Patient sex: F
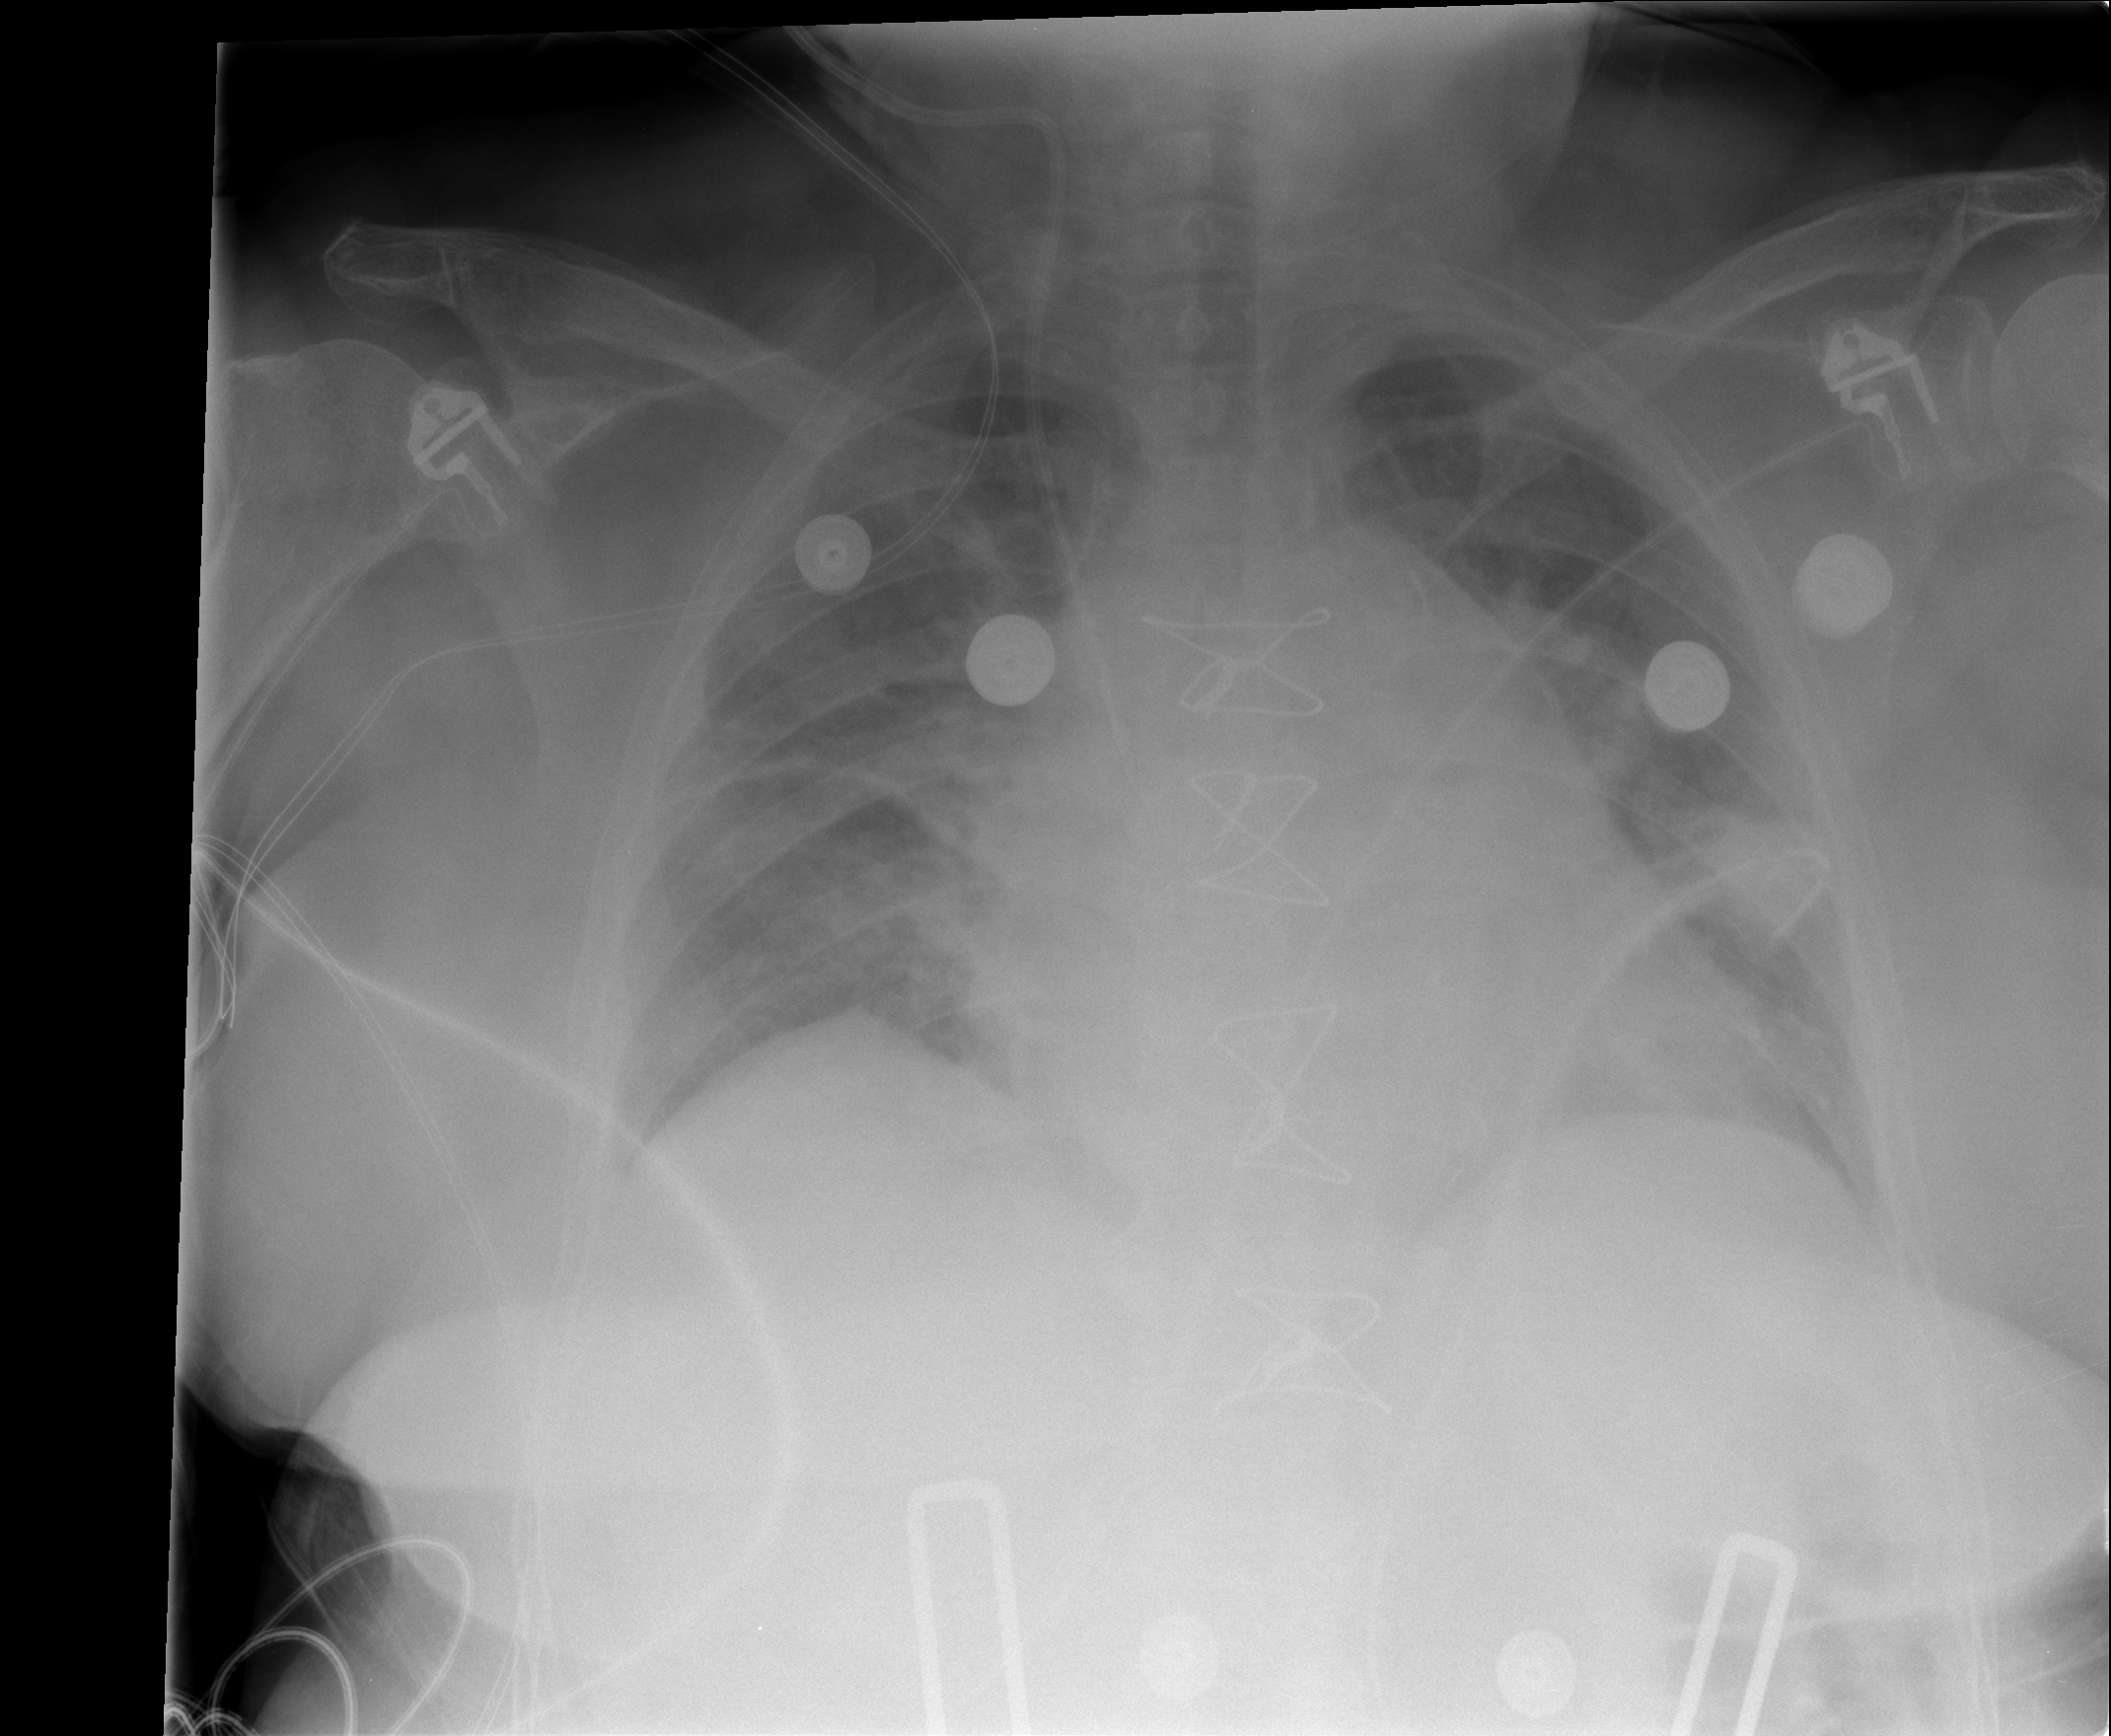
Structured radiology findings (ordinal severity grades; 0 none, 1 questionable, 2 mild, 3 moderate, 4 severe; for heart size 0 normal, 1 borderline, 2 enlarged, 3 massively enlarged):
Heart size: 2
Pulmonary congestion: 2
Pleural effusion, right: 0
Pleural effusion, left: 0
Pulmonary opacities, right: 3
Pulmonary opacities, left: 2
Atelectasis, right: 2
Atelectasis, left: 2